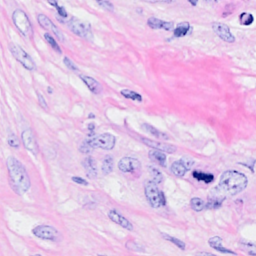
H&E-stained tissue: Breast